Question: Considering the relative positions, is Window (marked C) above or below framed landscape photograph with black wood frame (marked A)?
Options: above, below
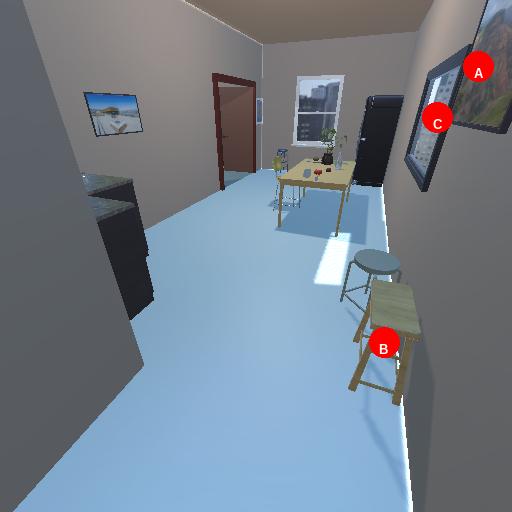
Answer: above